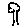
Label: tree